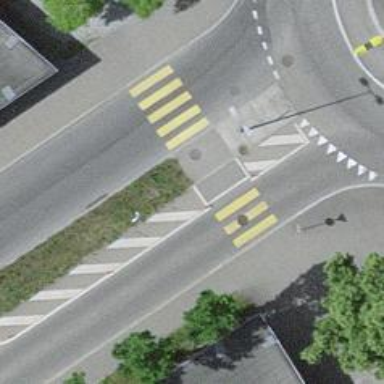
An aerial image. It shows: Footway made of asphalt leading to traffic island.